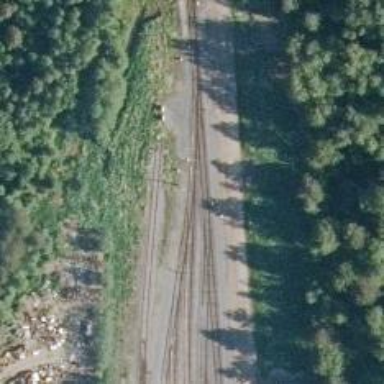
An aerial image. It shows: Railway siding for service.